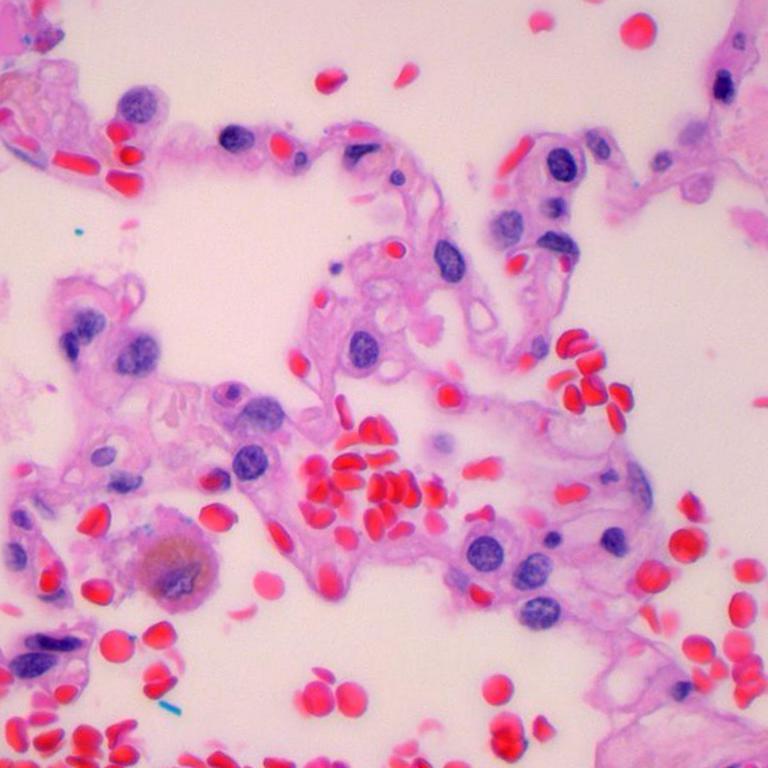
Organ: lung
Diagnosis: benign